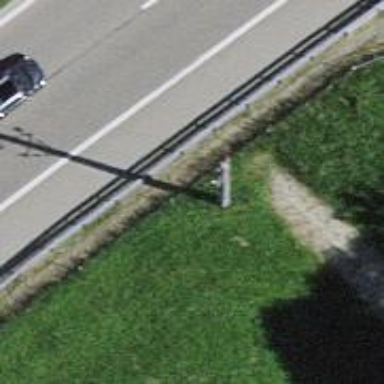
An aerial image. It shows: Termination pole used for power distribution.